Question: I was working on creating my first Xuggler media application. I was coding by watching their video on how to create the first media application.
## Code
'''
package demo;
import com.xuggle.xuggler.IContainer;
public class GetContainerInfo {
public static void main(String[] args) {
if(args.length!=1){
throw new IllegalArgumentException("no file");
}
IContainer container = IContainer.make();
if(container.open(args[0],IContainer.Type.READ,null)<0){
throw new IllegalArgumentException("could not open");
}
}
}
'''
## Error
'''
SLF4J: Failed to load class "org.slf4j.impl.StaticLoggerBinder".
SLF4J: Defaulting to no-operation (NOP) logger implementation
SLF4J: See http://www.slf4j.org/codes.html#StaticLoggerBinder for further details.
'''
## Do I have the dependencies?
Yes, I do! I have all the dependencies. I imported them while creating the project.
Image:

# What is causing that error and how do I solve it?
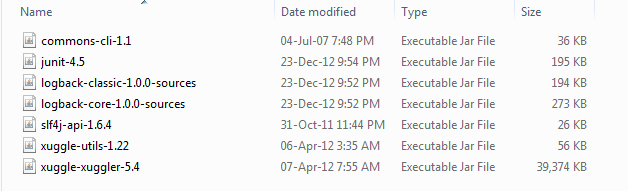
Answer: From <URL>:
'''
> SLF4J: Failed to load class "org.slf4j.impl.StaticLoggerBinder".
> SLF4J: Defaulting to no-operation (NOP) logger implementation SLF4J:
> See http://www.slf4j.org/codes.html#StaticLoggerBinder for further
> details.
'''
> This warning is printed because no slf4j binding could be found on
your class path. The warning will disappear as soon as you add a
binding to your class path. Assuming you add so
that your class path contains: slf4j-api-1.7.2.jar
slf4j-simple-1.7.2.jar ...